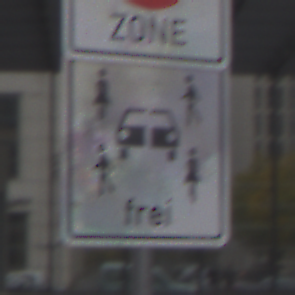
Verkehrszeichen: CarsharingfahrzeugeFrei
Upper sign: BeginnEingeschraenktesHalteverbotZone
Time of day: MorningAfternoon
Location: Outdoor (Urban)
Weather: Overcast
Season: NotSpecified
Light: Natural